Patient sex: F
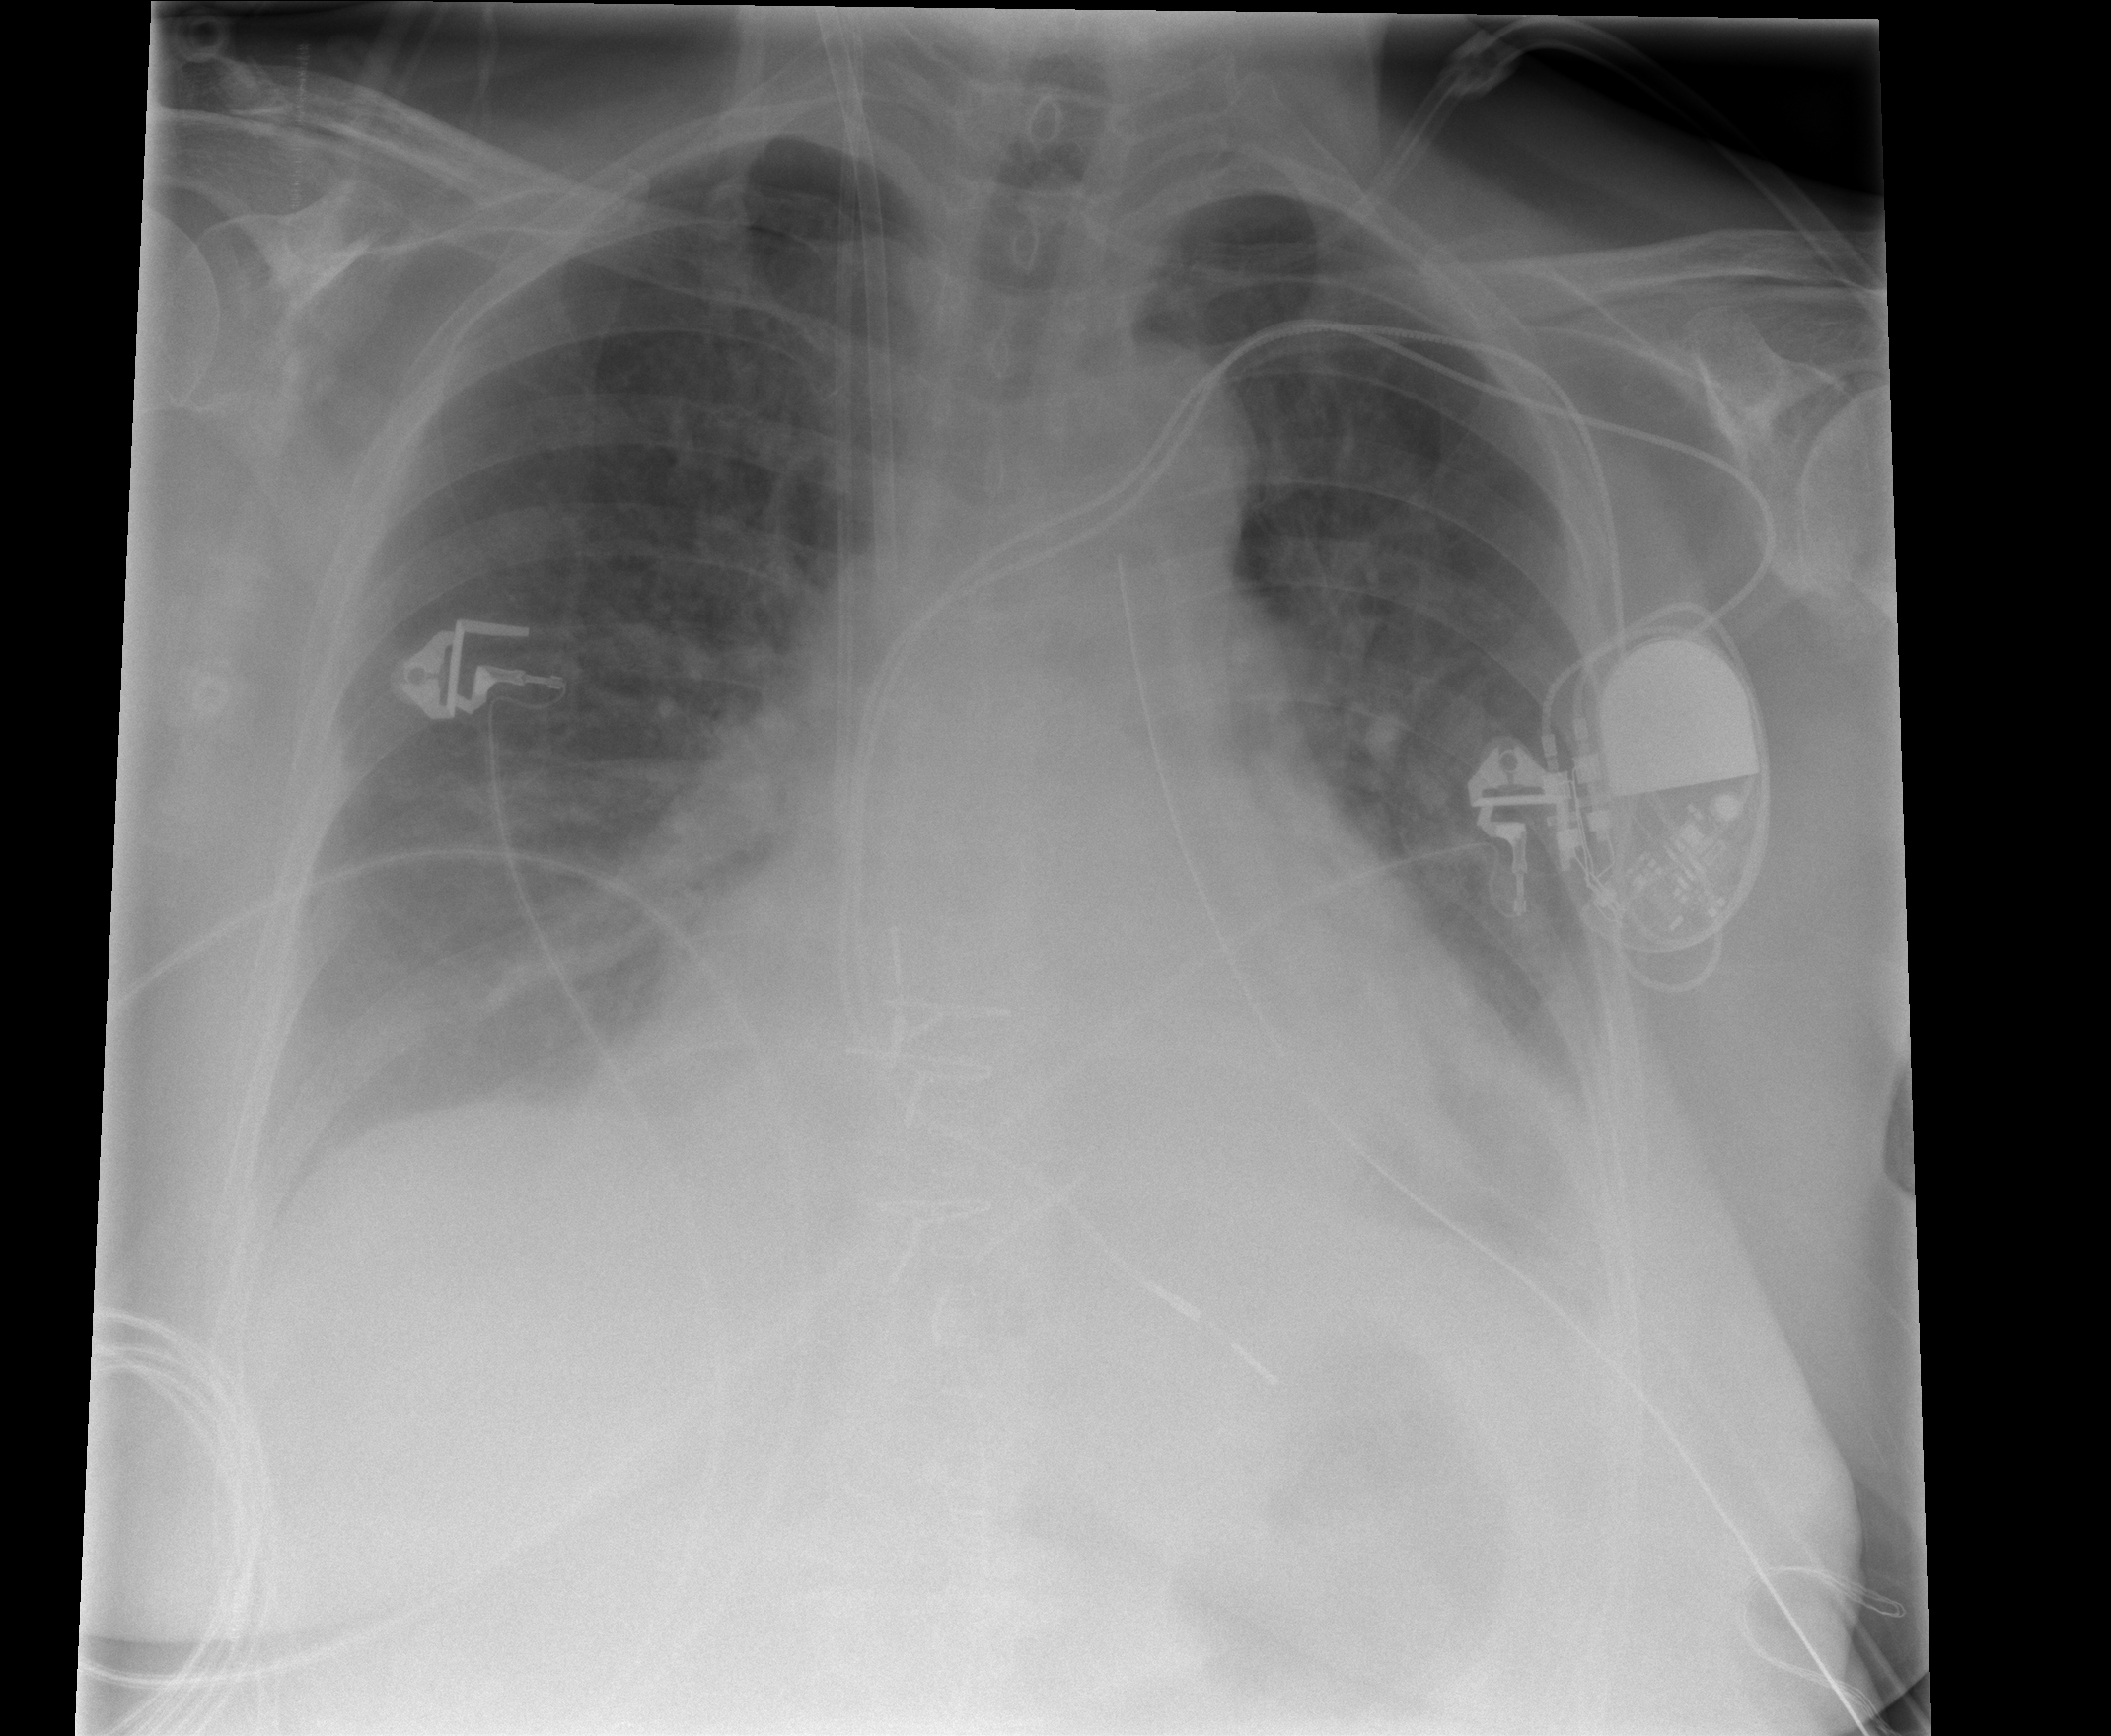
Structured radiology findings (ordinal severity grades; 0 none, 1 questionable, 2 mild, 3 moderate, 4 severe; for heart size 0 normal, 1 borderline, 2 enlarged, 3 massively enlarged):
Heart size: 2
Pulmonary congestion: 2
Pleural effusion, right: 1
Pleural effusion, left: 0
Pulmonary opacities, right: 2
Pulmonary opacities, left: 2
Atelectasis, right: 2
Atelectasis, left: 2